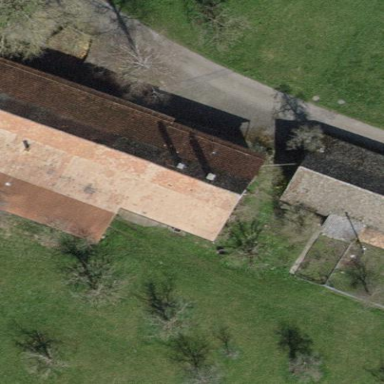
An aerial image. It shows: Gabled house with white exterior.